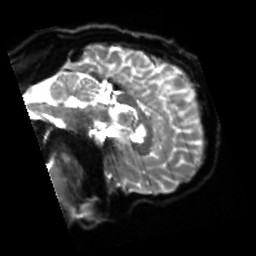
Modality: sbref
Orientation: sagittal
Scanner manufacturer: siemens
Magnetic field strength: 3 T
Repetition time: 4 s
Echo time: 0.0594 s